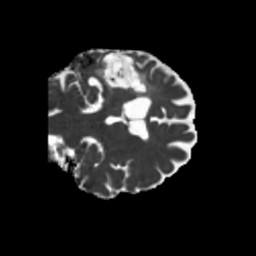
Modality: MD
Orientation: coronal
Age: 54
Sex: male
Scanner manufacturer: siemens
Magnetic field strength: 3 T
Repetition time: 5.25 s
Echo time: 0.08 s